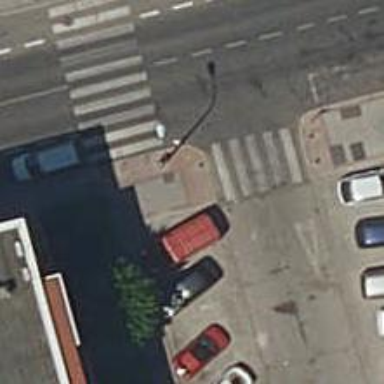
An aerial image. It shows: Bollard barrier.